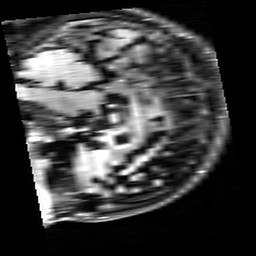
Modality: FLAIR
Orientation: sagittal
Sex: male
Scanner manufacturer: siemens
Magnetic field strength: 3 T
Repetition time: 10 s
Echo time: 0.09 s